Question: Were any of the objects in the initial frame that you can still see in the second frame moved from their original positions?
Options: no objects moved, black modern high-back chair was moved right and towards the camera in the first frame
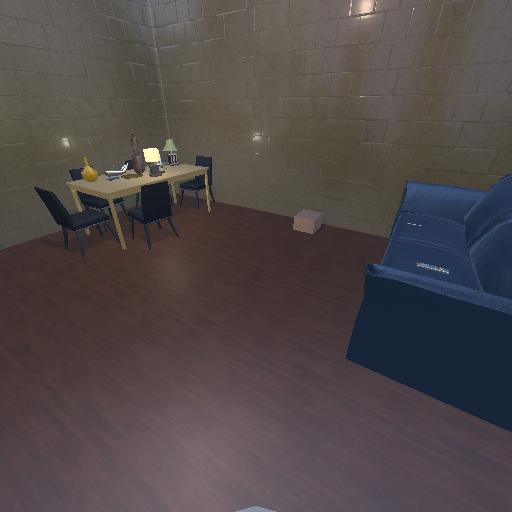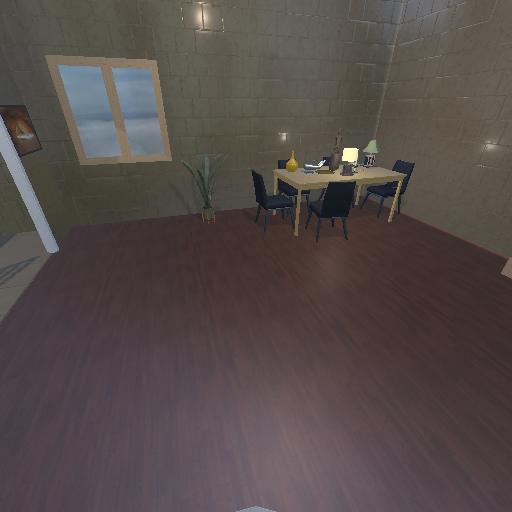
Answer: no objects moved